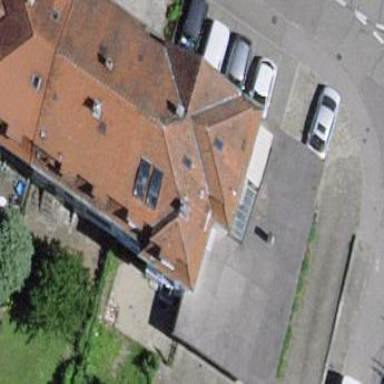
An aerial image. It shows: Simple house.